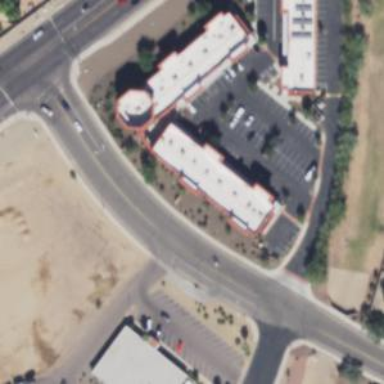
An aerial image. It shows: Flat-roofed retail building.